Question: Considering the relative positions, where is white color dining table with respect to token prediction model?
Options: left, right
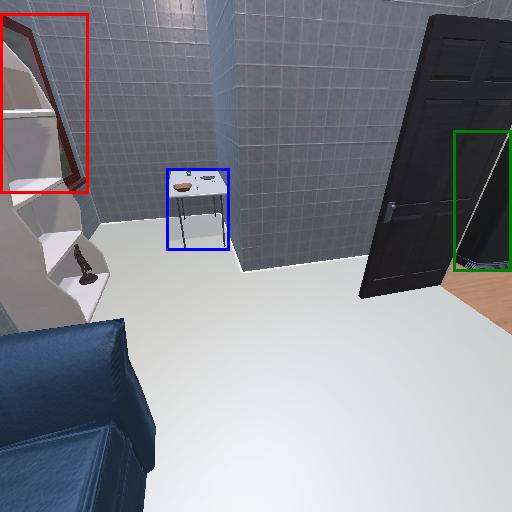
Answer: left